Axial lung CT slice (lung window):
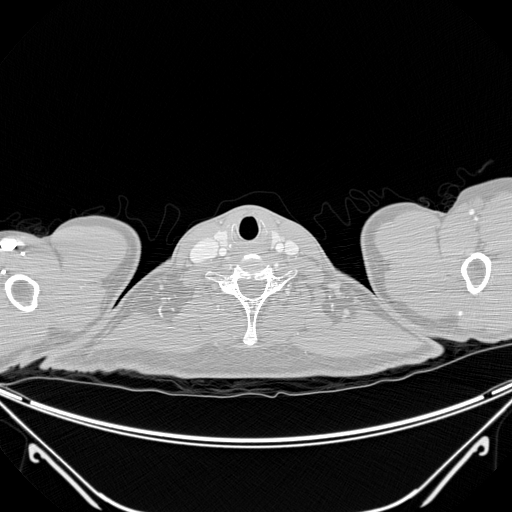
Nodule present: no